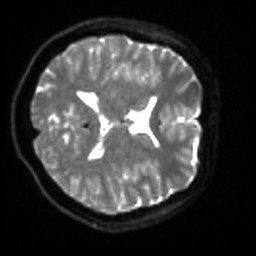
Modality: sbref
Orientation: axial
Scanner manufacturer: siemens
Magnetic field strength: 3 T
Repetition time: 4 s
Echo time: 0.0594 s